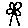
Label: flower